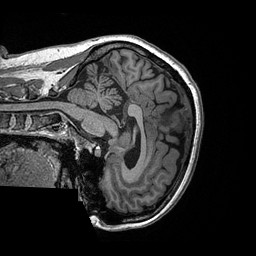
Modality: T1w
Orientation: sagittal
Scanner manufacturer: ge
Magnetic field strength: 3 T
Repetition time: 2.349 s
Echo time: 0.002968 s